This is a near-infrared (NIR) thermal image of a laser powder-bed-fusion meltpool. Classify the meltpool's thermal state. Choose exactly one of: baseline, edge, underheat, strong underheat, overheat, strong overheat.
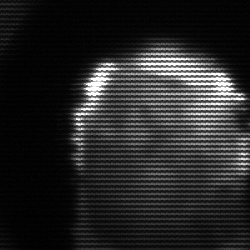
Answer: baseline